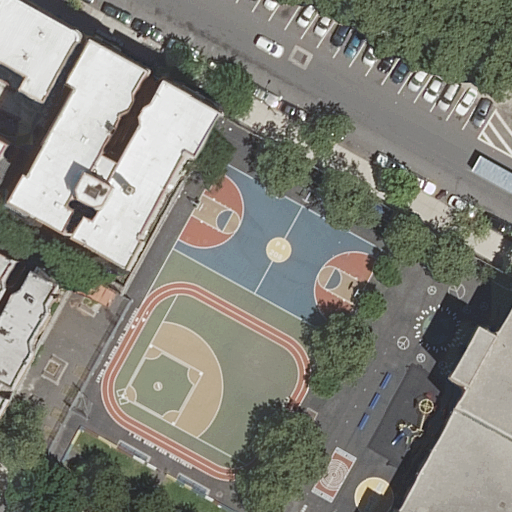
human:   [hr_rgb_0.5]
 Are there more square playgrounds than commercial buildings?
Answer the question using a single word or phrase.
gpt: no

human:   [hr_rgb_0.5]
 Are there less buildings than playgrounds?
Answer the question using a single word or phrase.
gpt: no

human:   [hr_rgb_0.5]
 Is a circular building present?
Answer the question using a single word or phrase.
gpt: no

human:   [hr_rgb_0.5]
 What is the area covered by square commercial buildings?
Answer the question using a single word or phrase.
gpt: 0m2

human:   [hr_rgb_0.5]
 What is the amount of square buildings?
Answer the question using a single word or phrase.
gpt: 0

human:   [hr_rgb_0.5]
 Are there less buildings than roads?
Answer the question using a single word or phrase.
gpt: no

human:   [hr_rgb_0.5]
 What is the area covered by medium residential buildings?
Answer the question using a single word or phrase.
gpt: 580m2

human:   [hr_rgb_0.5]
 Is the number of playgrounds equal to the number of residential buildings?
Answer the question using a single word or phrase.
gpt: no

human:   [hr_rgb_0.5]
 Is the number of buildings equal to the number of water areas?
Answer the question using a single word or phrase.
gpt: no

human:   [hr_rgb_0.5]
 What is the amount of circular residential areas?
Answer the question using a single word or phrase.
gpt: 0

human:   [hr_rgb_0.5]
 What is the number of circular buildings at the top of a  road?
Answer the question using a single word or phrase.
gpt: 0

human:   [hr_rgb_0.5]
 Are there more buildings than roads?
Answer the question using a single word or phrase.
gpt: yes

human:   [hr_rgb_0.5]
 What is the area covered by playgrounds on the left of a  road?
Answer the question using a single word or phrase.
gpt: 0m2

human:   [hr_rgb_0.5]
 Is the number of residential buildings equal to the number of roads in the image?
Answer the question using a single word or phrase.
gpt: no

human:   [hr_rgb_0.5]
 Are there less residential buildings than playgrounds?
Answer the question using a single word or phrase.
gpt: no

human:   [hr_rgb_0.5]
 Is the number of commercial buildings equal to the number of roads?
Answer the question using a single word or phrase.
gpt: no

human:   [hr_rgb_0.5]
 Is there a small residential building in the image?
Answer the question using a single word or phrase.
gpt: no

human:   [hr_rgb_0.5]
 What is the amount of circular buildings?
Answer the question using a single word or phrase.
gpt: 0

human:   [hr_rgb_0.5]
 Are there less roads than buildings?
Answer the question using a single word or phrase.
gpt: yes

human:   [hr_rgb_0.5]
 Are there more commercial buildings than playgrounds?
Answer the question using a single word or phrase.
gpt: no

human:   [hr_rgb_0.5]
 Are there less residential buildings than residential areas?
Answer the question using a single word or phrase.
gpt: no

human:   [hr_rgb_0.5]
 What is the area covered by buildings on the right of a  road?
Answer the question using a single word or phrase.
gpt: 1899m2

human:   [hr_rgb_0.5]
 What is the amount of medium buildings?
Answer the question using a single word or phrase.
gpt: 3

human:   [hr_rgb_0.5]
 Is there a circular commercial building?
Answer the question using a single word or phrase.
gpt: no

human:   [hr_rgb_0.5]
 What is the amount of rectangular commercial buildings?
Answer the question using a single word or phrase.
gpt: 0

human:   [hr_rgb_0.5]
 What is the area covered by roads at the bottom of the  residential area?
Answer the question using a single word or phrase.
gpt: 0m2

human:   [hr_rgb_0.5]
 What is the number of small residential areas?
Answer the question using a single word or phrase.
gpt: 0

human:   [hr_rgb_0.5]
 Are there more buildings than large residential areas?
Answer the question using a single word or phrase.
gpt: yes

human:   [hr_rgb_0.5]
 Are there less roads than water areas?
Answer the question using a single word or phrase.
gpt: no

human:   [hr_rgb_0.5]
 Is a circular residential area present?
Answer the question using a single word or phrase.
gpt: no

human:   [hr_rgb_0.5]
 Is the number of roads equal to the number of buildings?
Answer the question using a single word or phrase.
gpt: no

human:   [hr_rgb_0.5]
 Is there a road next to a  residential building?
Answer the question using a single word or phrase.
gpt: yes

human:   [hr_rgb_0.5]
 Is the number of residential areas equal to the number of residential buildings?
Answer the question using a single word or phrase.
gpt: no

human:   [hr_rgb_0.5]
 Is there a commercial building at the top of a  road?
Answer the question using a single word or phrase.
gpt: no

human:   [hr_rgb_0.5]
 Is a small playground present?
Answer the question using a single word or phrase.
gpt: yes

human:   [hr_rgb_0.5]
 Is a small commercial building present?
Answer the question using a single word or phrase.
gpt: no